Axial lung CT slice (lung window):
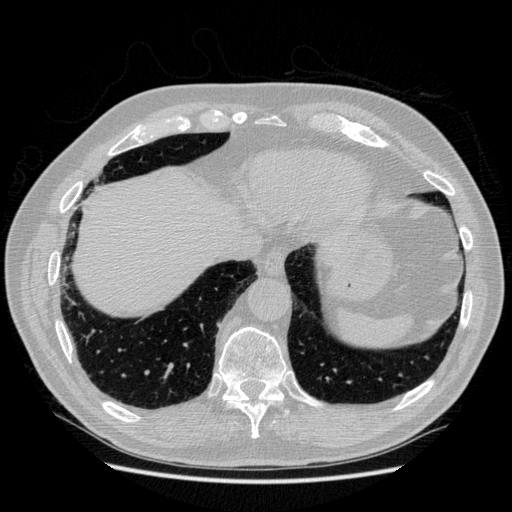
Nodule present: no